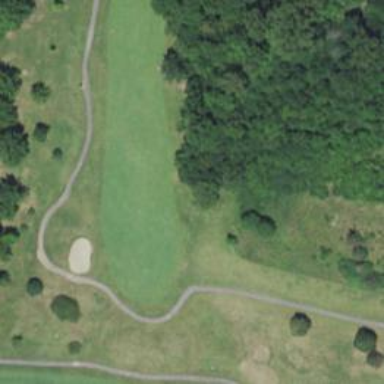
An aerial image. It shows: Golf hole.